Question: : This is not a duplicated post. I <URL> SO questions. I tried some of those things but nothing seemed to help.
Consider the following simple example code. It's just an empty <URL>:
'''
using System.Windows.Forms;
using System.Windows.Forms.Integration;
namespace WindowsFormsApplication15
{
public partial class Form1 : Form
{
public Form1()
{
InitializeComponent();
ElementHost host = new ElementHost();
host.Dock = DockStyle.Fill;
this.Controls.Add(host);
}
}
}
'''
When you , you can see two black edges at the form border:

Please, ?someone could give a working solution over my example to fix this issue?
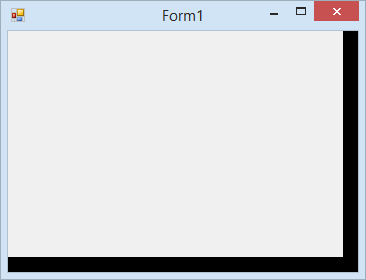
Answer: The issue is not related to ElementHost and Winforms. It's just a WPF issue, and I found the answer in the following SO question:
<URL>